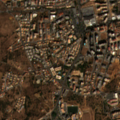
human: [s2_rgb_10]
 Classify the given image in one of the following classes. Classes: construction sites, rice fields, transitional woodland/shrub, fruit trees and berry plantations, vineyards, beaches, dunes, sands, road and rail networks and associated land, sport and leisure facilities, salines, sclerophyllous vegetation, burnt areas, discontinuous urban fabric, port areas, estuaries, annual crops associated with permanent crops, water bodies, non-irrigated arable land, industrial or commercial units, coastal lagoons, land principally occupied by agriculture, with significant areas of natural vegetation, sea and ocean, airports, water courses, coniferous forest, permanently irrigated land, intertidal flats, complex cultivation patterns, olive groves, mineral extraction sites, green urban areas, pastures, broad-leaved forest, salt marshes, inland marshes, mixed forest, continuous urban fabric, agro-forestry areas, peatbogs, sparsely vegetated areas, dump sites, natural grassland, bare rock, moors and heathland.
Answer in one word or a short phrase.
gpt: continuous urban fabric, discontinuous urban fabric, industrial or commercial units, sport and leisure facilities, annual crops associated with permanent crops